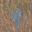
Label: 9